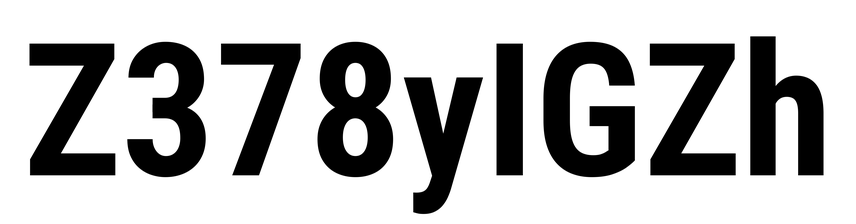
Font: Roboto_Condensed_Bold